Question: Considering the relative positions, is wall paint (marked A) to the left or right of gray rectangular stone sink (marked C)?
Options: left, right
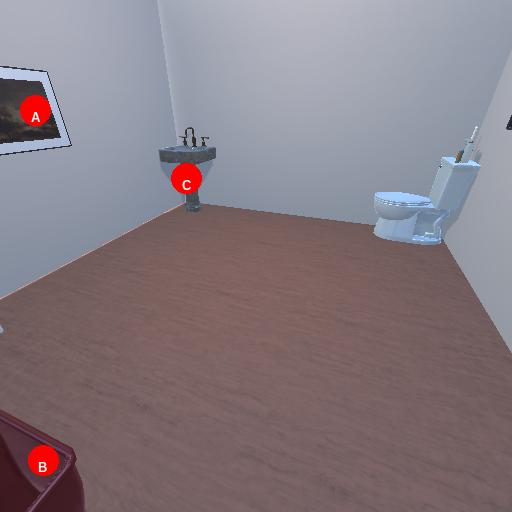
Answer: left